Aerial crown-view tile of a tropical tree (Barro Colorado Island, Panama), acquired 20250915:
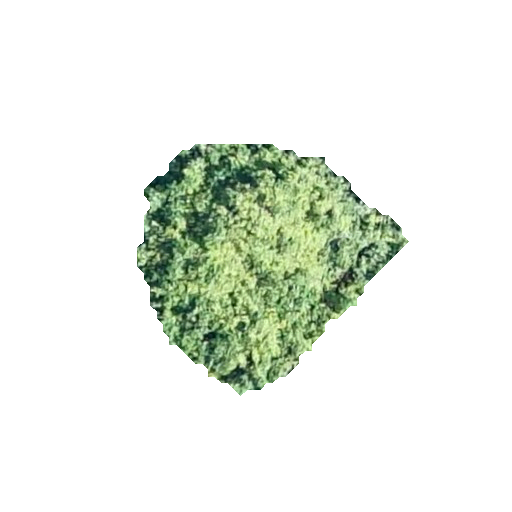
Species: Croton billbergianus
GBIF accepted scientific name: Croton billbergianus
Crown area: 63.51 m²